Question: I have this html file:
'''
<div style="
width:400px;
height:300px;
background-color:#009966;">
</div>
'''
I'm opening it as a modal window with colorbox, that has this CSS:
'''
#cboxOverlay, #cboxWrapper, #colorbox {
position: absolute;
top: 0;
left: 0;
z-index: 9999;
overflow: hidden;
}
#cboxWrapper {
max-width: none;
}
#cboxOverlay {
position: fixed;
width: 100%;
height: 100%}
#cboxBottomLeft, #cboxMiddleLeft {
clear: left;
}
#cboxContent {
position: relative;
}
#cboxLoadedContent {
overflow: auto;
-webkit-overflow-scrolling: touch;
}
#cboxTitle {
margin: 0;
}
#cboxLoadingGraphic, #cboxLoadingOverlay {
position: absolute;
top: 0;
left: 0;
width: 100%;
height: 100%}
#cboxClose, #cboxNext, #cboxPrevious, #cboxSlideshow {
cursor: pointer;
}
.cboxPhoto {
float: left;
margin: auto;
border: 0;
display: block;
max-width: none;
-ms-interpolation-mode: bicubic;
}
.cboxIframe {
width: 100%;
height: 100%;
display: block;
border: 0;
}
#cboxContent, #cboxLoadedContent, #colorbox {
box-sizing: content-box;
-moz-box-sizing: content-box;
-webkit-box-sizing: content-box;
}
#cboxOverlay {
background: #000;
}
#colorbox {
outline: 0;
}
#cboxContent {
margin-top: 32px;
overflow: visible;
}
.cboxIframe {
background: #fff;
}
#cboxError {
padding: 50px;
border: 1px solid #ccc;
}
#cboxLoadedContent {
padding: 1px;
}
#cboxLoadingGraphic {
background: url(../images/loading.gif) no-repeat center center;
}
#cboxLoadingOverlay {
background: #000;
}
#cboxTitle {
position: absolute;
top: -22px;
left: 0;
color: #000;
}
#cboxCurrent {
position: absolute;
top: -22px;
right: 205px;
text-indent: -9999px;
}
#cboxClose {
border: 0;
padding: 0;
margin: 0;
overflow: visible;
text-indent: -9999px;
width: 20px;
height: 20px;
position: absolute;
top: -30px;
left:390px;
background: url(../images/controls.png) no-repeat;
}
#cboxClose:active, #cboxNext:active, #cboxPrevious:active, #cboxSlideshow:active {
outline: 0;
}
#cboxPrevious {
background-position: 0 0;
right: 44px;
}
#cboxPrevious:hover {
background-position: 0 -25px;
}
#cboxNext {
background-position: -25px 0;
right: 22px;
}
#cboxNext:hover {
background-position: -25px -25px;
}
#cboxClose {
background-position: -50px 0;
right: 0;
}
#cboxClose:hover {
background-position: -50px -25px;
}
.cboxSlideshow_off #cboxPrevious, .cboxSlideshow_on #cboxPrevious {
right: 66px;
}
.cboxSlideshow_on #cboxSlideshow {
background-position: -75px -25px;
right: 44px;
}
.cboxSlideshow_on #cboxSlideshow:hover {
background-position: -100px -25px;
}
.cboxSlideshow_off #cboxSlideshow {
background-position: -100px 0;
right: 44px;
}
.cboxSlideshow_off #cboxSlideshow:hover {
background-position: -75px -25px;
}
'''
I've tried playing with the position of the "X" button, I want it to be outside of the DIV, say 50px to the top and 50px to the right, by modifying '#cboxClose', but that image gets cutted off, as you can see in the photo.

what's causing this?
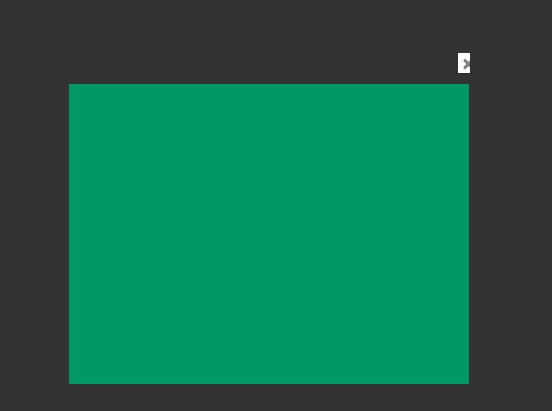
Answer: The container '#cboxWrapper' has 'overflow: hidden;' set (near the top of your included CSS); if you add 'overflow: visible;' to that selector, your moved X button should be visible.
I wouldn't recommend changing the original 'overflow: hidden;' declaration, since it involves other selectors, but just adding the the following:
'''
#cboxWrapper {
overflow: visible;
}
'''